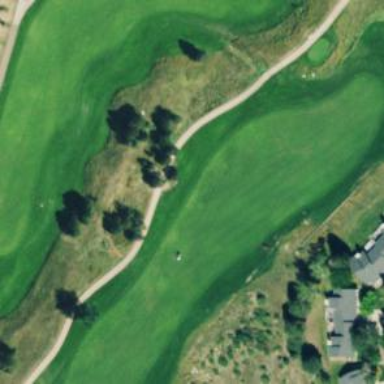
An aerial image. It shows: View of golf hole.